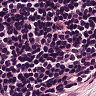
Metastatic tissue present: no